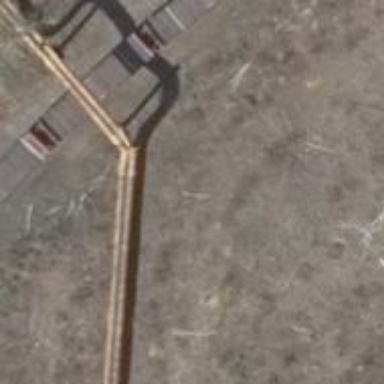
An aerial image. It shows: Bridge.